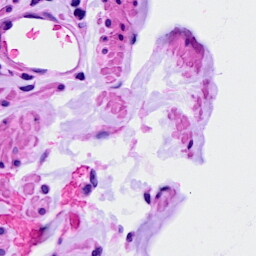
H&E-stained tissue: Ovarian